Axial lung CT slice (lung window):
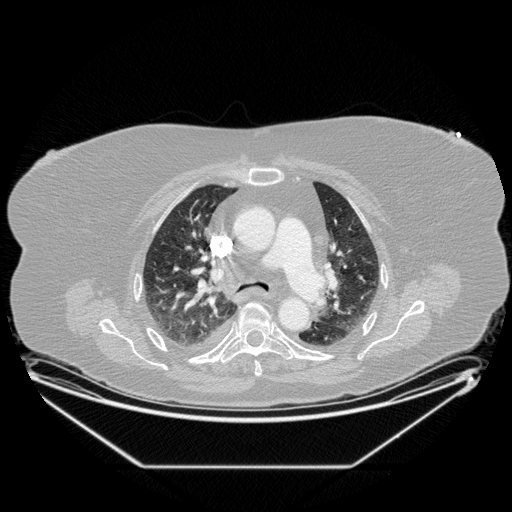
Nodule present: no